Current action and preconditions to check: path_clear

Your task: For each precondition in the list above, predict whether it will hold at this action.

Consider the current scene as observed from the mobile robot's camera, and analyze the predicted future states of all dynamic agents (e.g., people, animals, vehicles, or any moving entities) within the NEXT SECOND.

IMPORTANT: Only answer "very likely" if you are absolutely certain—based on strong, clear evidence—that a dynamic agent will violate the precondition in the predicted future state. Do NOT answer "very likely" for unlikely, ambiguous, or low-probability risks.

Ask yourself for each precondition: Is there a high probability, with clear and convincing evidence, that the predicted future states of any dynamic agent will interfere with the predicted future state of the currently executing action within the NEXT SECOND, causing that precondition to fail?

Assess the risk level based on these predictions. Use "likely" or "very likely" if motions create a clear risk of interference.

Use "neutral" or "improbable" if agents are nearby but their predicted paths are clearly diverging or non-conflicting.

Failure Risk Categories: "very improbable", "improbable", "neutral", "likely", "very likely"

Answer Format: Output ONLY the probability_of_failure value from these categories: "very improbable", "improbable", "neutral", "likely", "very likely"

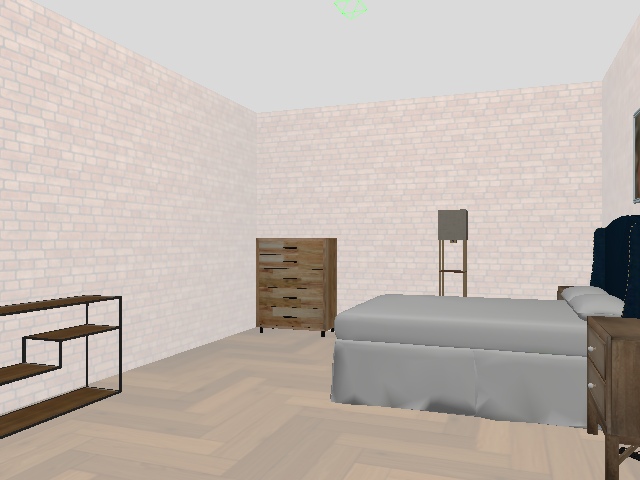

Answer: very improbable